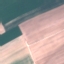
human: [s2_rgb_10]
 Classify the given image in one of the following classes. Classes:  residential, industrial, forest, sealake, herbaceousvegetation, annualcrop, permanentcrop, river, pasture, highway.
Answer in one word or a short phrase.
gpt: AnnualCrop